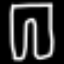
Label: pants